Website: bh-photo
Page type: receipt
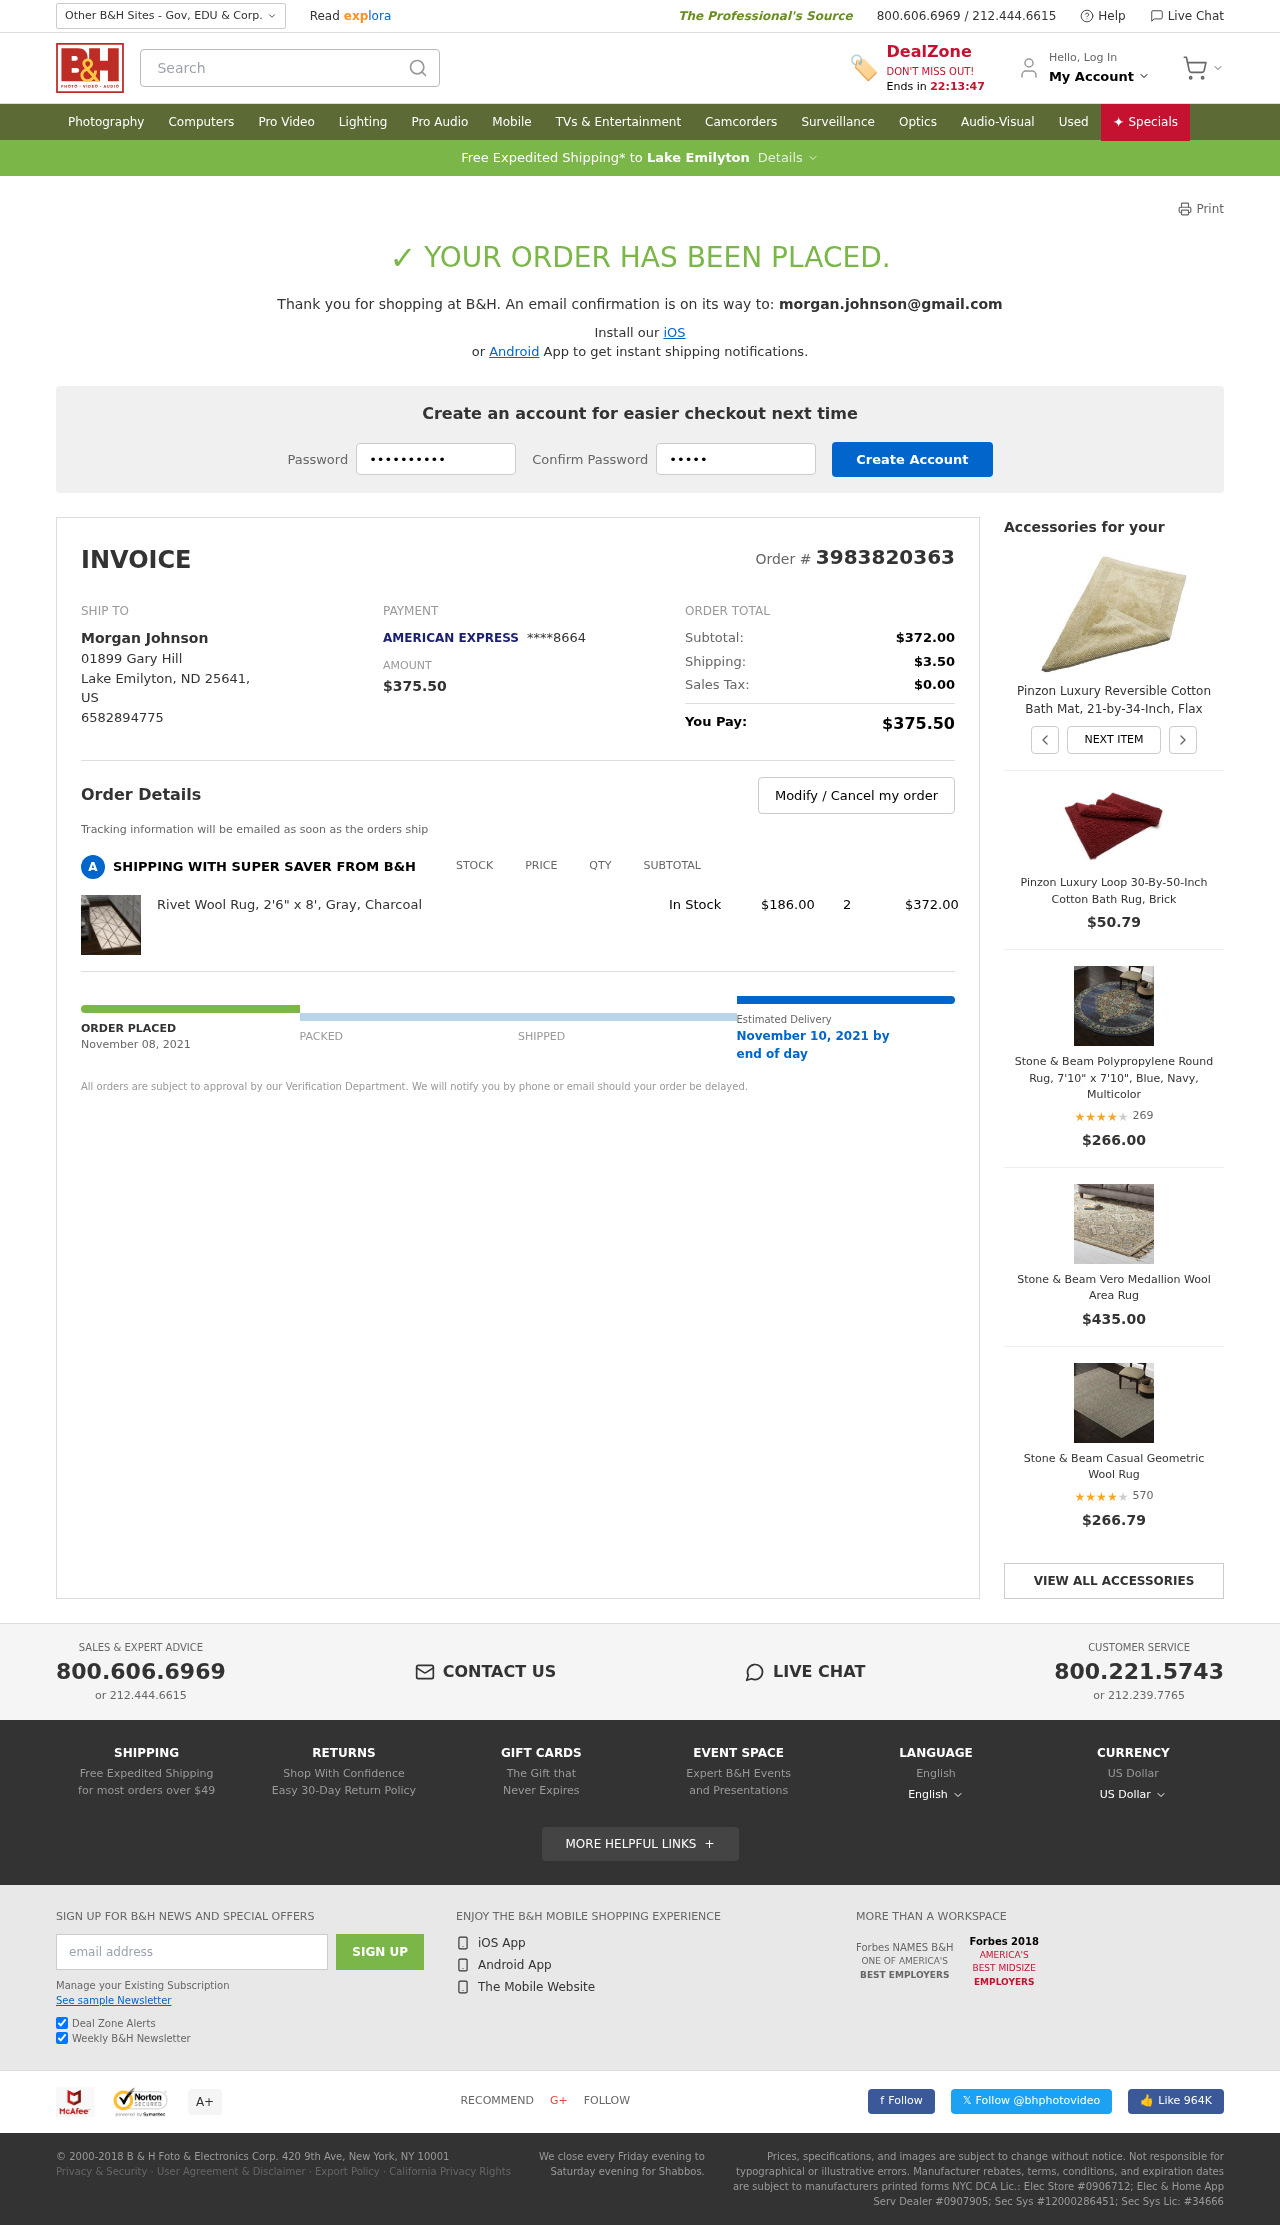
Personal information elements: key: PII_CARD_LAST4
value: ****8664
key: PII_CARD_TYPE
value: AMERICAN EXPRESS
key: PII_CITY
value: Lake Emilyton
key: PII_COUNTRY_CODE
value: US
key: PII_EMAIL
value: morgan.johnson@gmail.com
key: PII_FULLNAME
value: Morgan Johnson
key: PII_PHONE
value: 6582894775
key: PII_POSTCODE
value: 25641
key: PII_STATE_ABBR
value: ND
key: PII_STREET
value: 01899 Gary Hill
Product elements: key: PRODUCT1_NAME
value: Rivet Wool Rug, 2'6" x 8', Gray, Charcoal
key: PRODUCT1_PRICE
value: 186
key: PRODUCT1_QUANTITY
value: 2
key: PRODUCT2_NAME
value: Pinzon Luxury Reversible Cotton Bath Mat, 21-by-34-Inch, Flax
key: PRODUCT3_NAME
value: Pinzon Luxury Loop 30-By-50-Inch Cotton Bath Rug, Brick
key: PRODUCT3_PRICE
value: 50.79
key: PRODUCT4_NAME
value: Stone & Beam Polypropylene Round Rug, 7'10" x 7'10", Blue, Navy, Multicolor
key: PRODUCT4_NUM_RATINGS
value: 269
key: PRODUCT4_PRICE
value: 266
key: PRODUCT4_RATING
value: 3.9
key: PRODUCT5_NAME
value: Stone & Beam Vero Medallion Wool Area Rug
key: PRODUCT5_PRICE
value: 435
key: PRODUCT6_NAME
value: Stone & Beam Casual Geometric Wool Rug
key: PRODUCT6_NUM_RATINGS
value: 570
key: PRODUCT6_PRICE
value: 266.79
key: PRODUCT6_RATING
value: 4.4
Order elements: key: ORDER_ID
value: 3983820363
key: ORDER_TOTAL
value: $375.50
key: ORDER_SUBTOTAL
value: $372.00
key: ORDER_SHIPPING_COST
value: $3.50
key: ORDER_TAX
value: $0.00
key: ORDER_DATE
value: November 08, 2021
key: ORDER_DELIVERY_DATE
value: November 10, 2021 by
Search elements: key: HEADER_SEARCH
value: Search